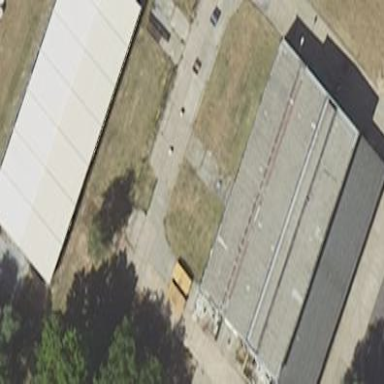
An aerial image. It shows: Commercial building.